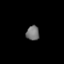
Tissue: prostate
Cell type: Myeloid cells
Senescence score: 0.3083
Nuclear area (px): 187
Mean DAPI intensity: 116.834